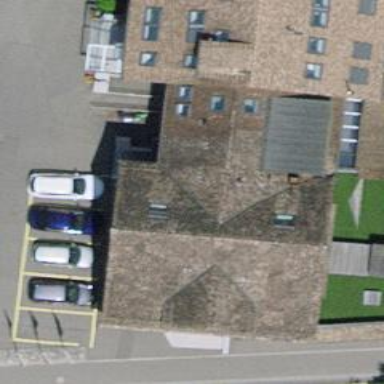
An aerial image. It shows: Hotel offering tourism services.